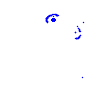
Particle: electron